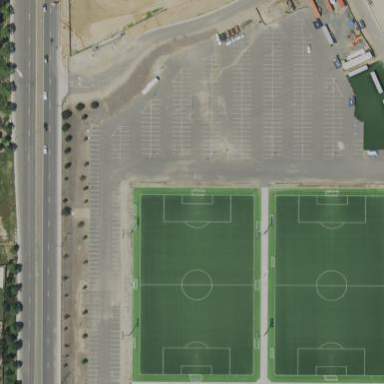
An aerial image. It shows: Soccer pitch for leisure land activities.